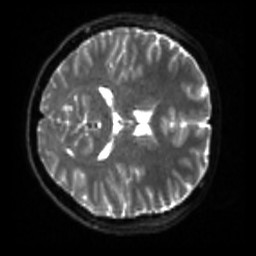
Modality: sbref
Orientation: axial
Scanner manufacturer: siemens
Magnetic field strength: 3 T
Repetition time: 4 s
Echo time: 0.0594 s